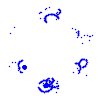
Particle: pion